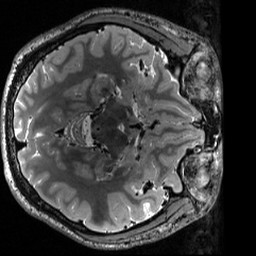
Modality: T2w
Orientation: axial
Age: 21
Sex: male
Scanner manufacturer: siemens
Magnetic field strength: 3 T
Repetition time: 3.2 s
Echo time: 0.566 s